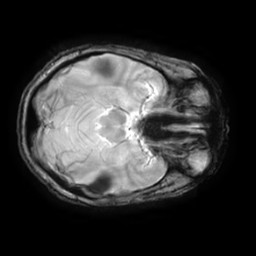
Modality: T2starw
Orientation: axial
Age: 54
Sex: female
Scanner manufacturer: ge
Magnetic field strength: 3 T
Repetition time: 0.65 s
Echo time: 0.02 s